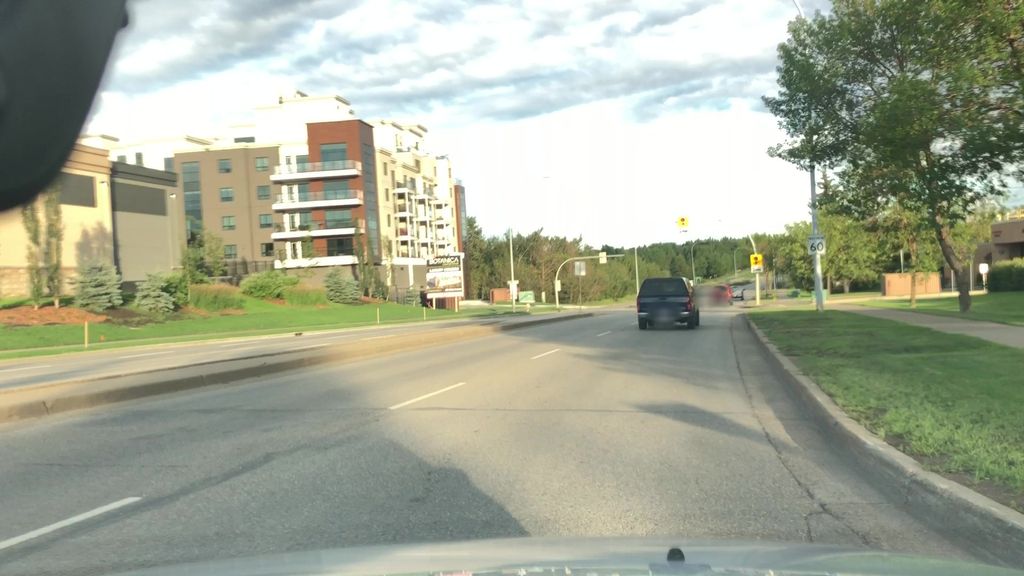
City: edmonton